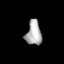
Tissue: lung
Cell type: T cells
Senescence score: 0.2027
Nuclear area (px): 369
Mean DAPI intensity: 173.26